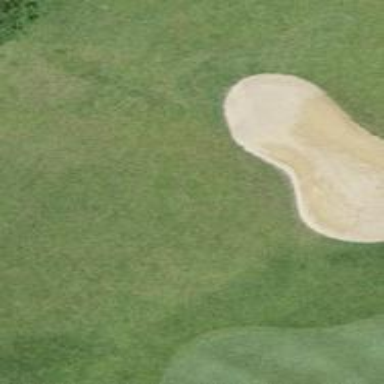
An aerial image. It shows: Golf bunker.